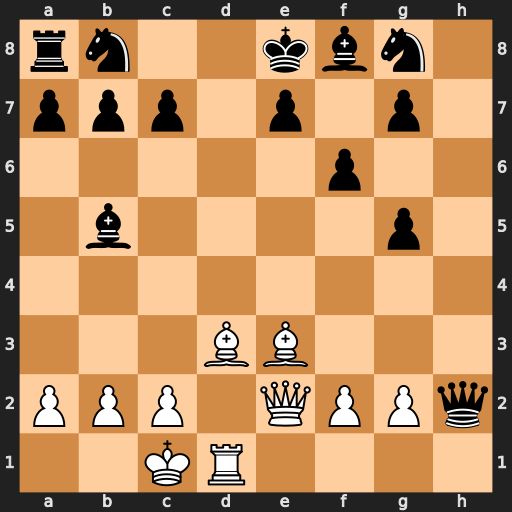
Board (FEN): rn2kbn1/ppp1p1p1/5p2/1b4p1/8/3BB3/PPP1QPPq/2KR4
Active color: w
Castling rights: q
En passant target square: -
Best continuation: Bg6#